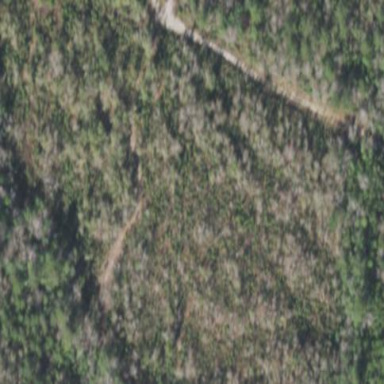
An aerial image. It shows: Patch of scrub vegetation.